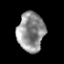
Tissue: prostate
Cell type: T cells
Senescence score: 0.3458
Nuclear area (px): 1040
Mean DAPI intensity: 144.72